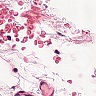
Metastatic tissue present: no